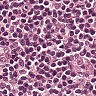
Metastatic tissue present: no